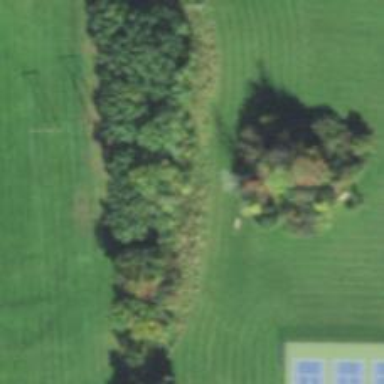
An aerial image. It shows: Disc golf basket.